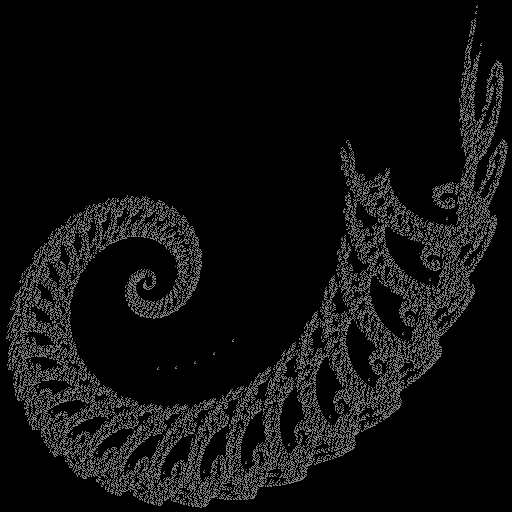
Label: octopuslegs